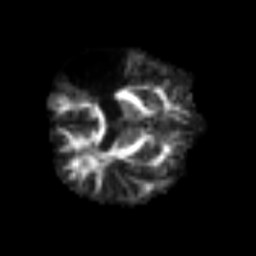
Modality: FA
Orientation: axial
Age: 55
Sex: male
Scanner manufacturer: siemens
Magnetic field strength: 3 T
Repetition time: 3.2 s
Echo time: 0.081 s